Question: Working in R, I am attempting to plot stream cross sections, interpolate a point at an intersection opposite an identified "bankful" point, and calculate the area under the bankful line. It is part of a loop that is processing many cross sections. The best solution I have come up with is using the approx function, however all of the points are not exactly on the point of intersection and I have not been able to figure out what I am doing wrong.
It is hard to provide sample data since it is part of a loop, but the sample of code below produces the result in the image. The blue triangle is supposed to be at the point of intersection between the dashed "bankful" line and the solid cross section perimeter line.
'''
###sample data
stn.sub.sort <- data.frame(dist = c(0,1.222,2.213,2.898,4.453,6.990,7.439,7.781,8.753,10.824,10.903,13.601,17.447), depth=c(-0.474,-0.633,0,-0.349,-1.047,-2.982,-2.571,-3.224,-3.100,-3.193,-2.995,-0.065,-0.112), Bankful = c(0,0,0,0,1,0,0,0,0,0,0,0,0))
###plot cross section with identified bankful
plot(stn.sub.sort$dist,
as.numeric(stn.sub.sort$depth),
type="b",
col=ifelse(stn.sub.sort$Bankful==1,"red","black"),
ylab="Depth (m)",
xlab="Station (m)",
ylim=range(stn.sub.sort$depth),
xlim=range(stn.sub.sort$dist),
main="3")
###visualize bankful line of intersection
abline(h=stn.sub.sort$depth[stn.sub.sort$Bankful==1],
lty=2,
col="black")
###approximate point at intersection
index.bf=which(stn.sub.sort$Bankful==1)
index.approx<-which(stn.sub.sort$dist>stn.sub.sort$dist[index.bf])
sbf <- approx(stn.sub.sort$depth[index.approx],
stn.sub.sort$dist[index.approx],
xout=stn.sub.sort$depth[index.bf])
###plot opposite bankful points
points(sbf$y,sbf$x,pch=2,col="blue")
'''

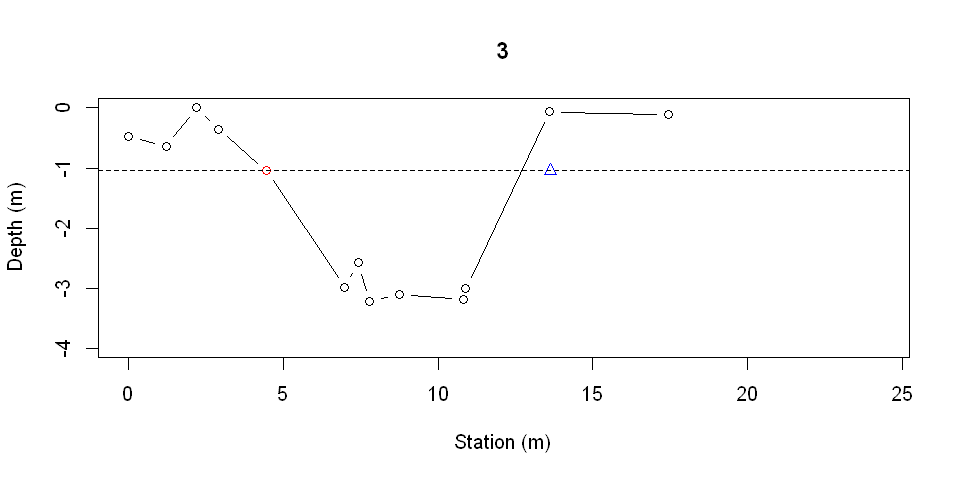
Answer: So your description leaves many questions about the nature of the data that you will have to deal with. I am going to assume that it will be roughly like your example - down from the first bankful point, then going back up with the curve crossing the depth of the bankful point just one more time.
With that assumption, it is easy to find the point before and the point after the crossing point. You just need to draw the line between those two points and solve for the correct dist value. I do this below by using 'approxfun' to get the of the line connecting the two points. Then we can just plug in to get the dist-value of the crossing point.
'''
BankfulDepth = stn.sub.sort$depth[stn.sub.sort$Bankful==1]
Low = max(which(stn.sub.sort$depth < BankfulDepth))
InvAF = approxfun(stn.sub.sort$depth[c(Low,Low+1)],
stn.sub.sort$dist[c(Low,Low+1)])
points(InvAF(BankfulDepth), BankfulDepth, pch=2,col="blue")
'''
<URL>